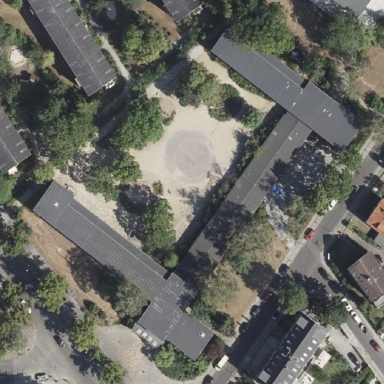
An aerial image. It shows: School.